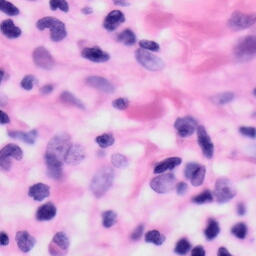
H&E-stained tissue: Skin